Question: In my Android project I want to put certain condition on edittext that it can accepts only following list of values :-
'''
!#$%&'()*+,-./:;<>=?@[]\_'{}|~^"*abcdefghijklmnopqrstuvwxyz ABCDEFGHIJKLMNOPQRSTUVWXYZ0123456789
'''
and not the the values like shown in keyboard such as ©️,®️ :-
Kindly provide me solution.
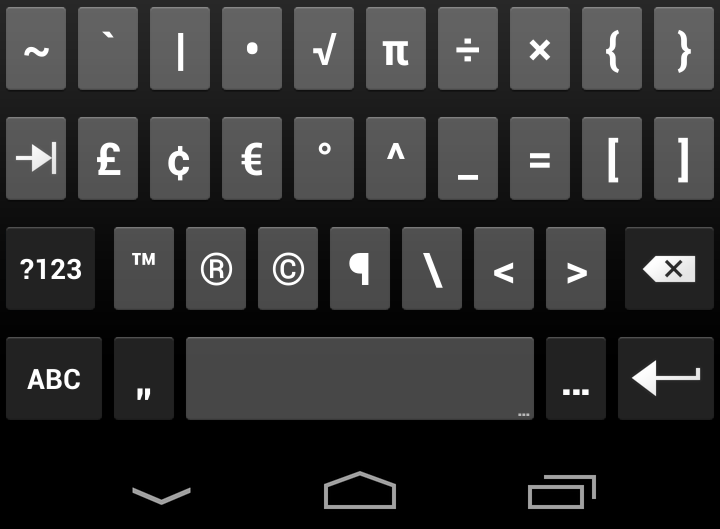
Answer: use this in the XML file.
'''
<EditText
android:inputType="text"
android:digits="!#$%&'()*+,-./:;<>=?@[]\_'{}|~^"*abcdefghijklmnopqrstuvwxyz ABCDEFGHIJKLMNOPQRSTUVWXYZ0123456789"
android:hint="Only letters, digits, _ and - allowed"
/>
'''